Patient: sex F, age 28
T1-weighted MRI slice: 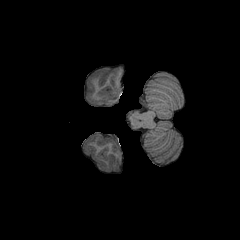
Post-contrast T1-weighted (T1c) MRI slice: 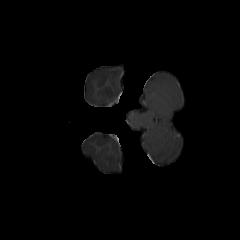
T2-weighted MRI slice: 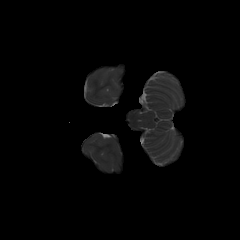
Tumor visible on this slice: no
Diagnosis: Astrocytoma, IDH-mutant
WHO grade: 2